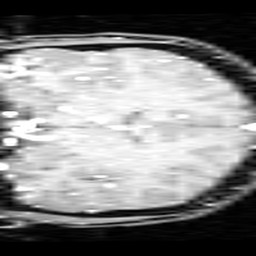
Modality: inplaneT1
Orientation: coronal
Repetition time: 0.2 s
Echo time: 0.0036 s